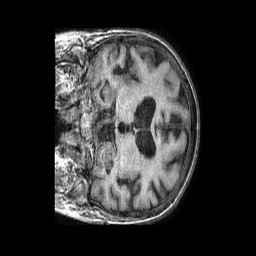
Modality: T1w
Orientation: coronal
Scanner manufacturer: philips
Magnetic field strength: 1.5 T
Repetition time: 0.007788 s
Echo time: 0.00357 s